Interaction volume radius: 5 \u00c5
Interaction volume height: 25 \u00c5
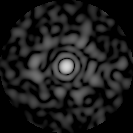
Disorder parameter: 0.8533